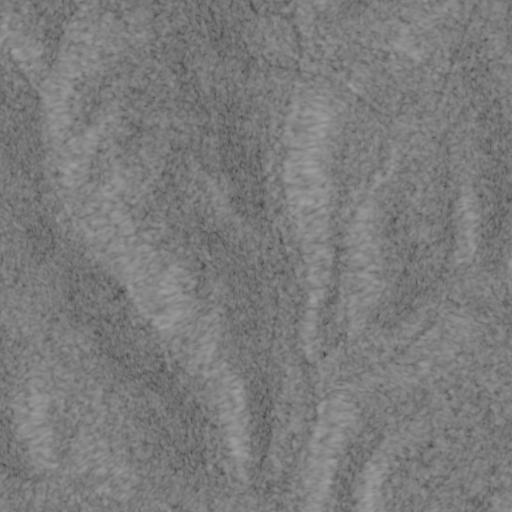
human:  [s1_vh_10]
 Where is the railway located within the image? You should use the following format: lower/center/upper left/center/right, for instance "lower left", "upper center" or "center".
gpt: The railway is located in the right of the image.
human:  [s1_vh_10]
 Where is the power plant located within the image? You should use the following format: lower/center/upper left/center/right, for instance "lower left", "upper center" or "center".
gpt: There is no power plant in the image.

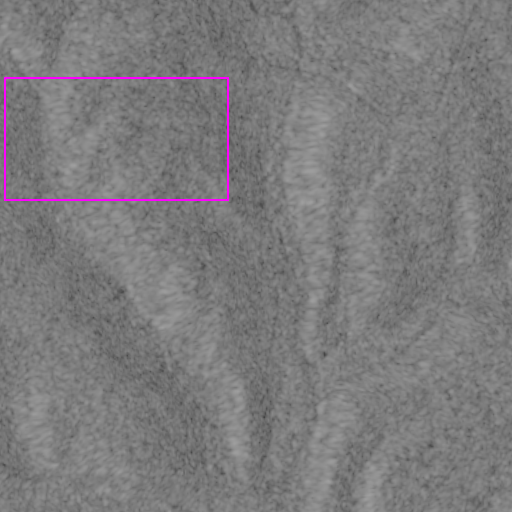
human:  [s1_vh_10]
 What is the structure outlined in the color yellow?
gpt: There is no yellow outline.
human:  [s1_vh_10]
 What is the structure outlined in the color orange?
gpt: There is no structure outlined in orange.